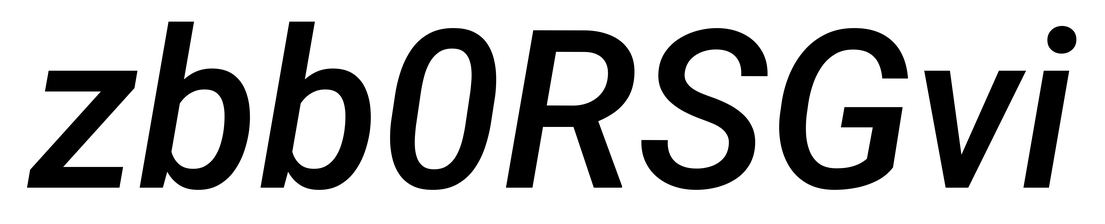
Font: Roboto-Italic_Medium_Italic